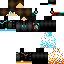
A male human skin with dark skin, wearing brown long hair dressed in a blue hoodie and black pants, featuring a closed mouth.